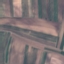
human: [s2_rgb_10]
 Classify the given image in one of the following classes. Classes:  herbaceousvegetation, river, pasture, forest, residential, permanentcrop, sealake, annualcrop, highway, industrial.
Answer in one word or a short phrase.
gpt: PermanentCrop